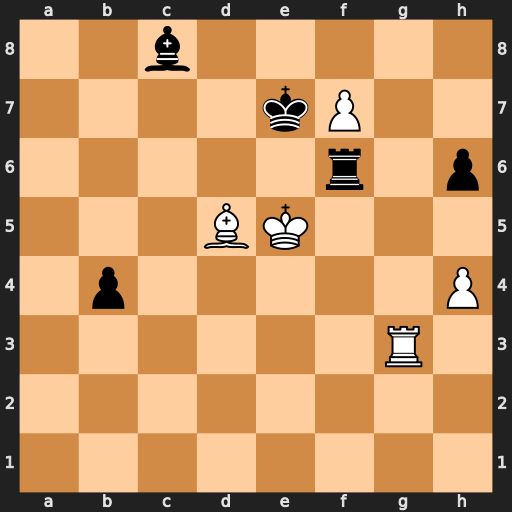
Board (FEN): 2b5/4kP2/5r1p/3BK3/1p5P/6R1/8/8
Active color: w
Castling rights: -
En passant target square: -
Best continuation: Rg8 Rf5+ Ke4